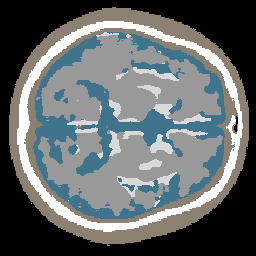
Label: no_lesion